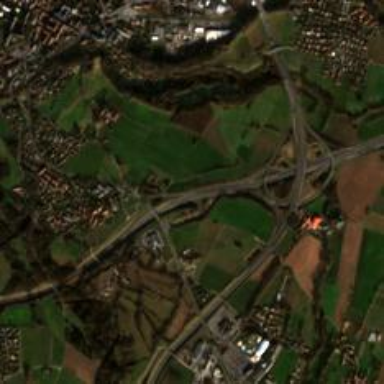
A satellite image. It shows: Motorway junction.